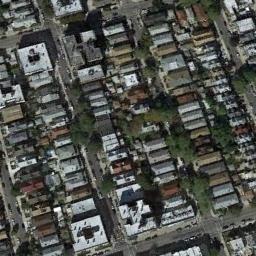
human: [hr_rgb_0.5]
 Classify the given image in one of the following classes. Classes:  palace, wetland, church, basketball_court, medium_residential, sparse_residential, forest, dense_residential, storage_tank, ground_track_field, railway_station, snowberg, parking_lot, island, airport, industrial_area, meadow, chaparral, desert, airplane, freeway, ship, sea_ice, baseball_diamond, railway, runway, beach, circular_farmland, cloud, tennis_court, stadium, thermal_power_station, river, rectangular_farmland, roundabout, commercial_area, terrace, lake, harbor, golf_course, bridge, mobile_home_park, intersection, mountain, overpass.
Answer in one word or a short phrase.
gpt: dense_residential